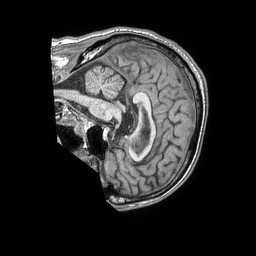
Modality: T1w
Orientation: sagittal
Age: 50
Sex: male
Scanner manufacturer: philips
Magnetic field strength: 1.5 T
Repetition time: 0.007622 s
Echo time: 0.003463 s